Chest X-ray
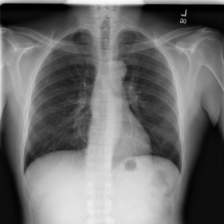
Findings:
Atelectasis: negative
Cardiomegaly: negative
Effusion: negative
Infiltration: negative
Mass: negative
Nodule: positive
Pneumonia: negative
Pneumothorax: negative
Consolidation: negative
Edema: negative
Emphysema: negative
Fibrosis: negative
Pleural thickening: negative
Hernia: negative